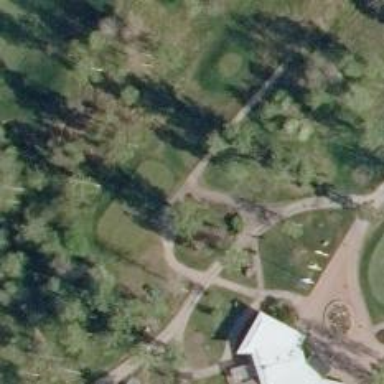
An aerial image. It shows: Path used for both walking and golf.